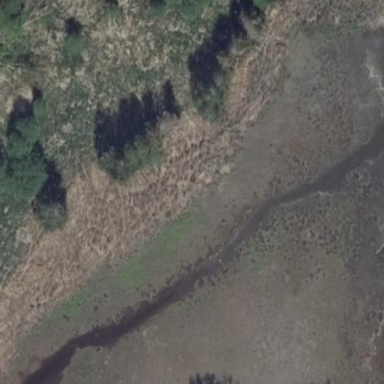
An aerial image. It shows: Wetland area dominated by reedbeds.